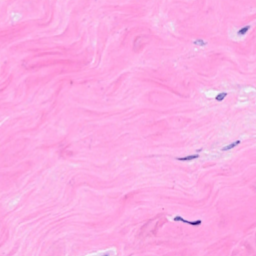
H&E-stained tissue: Breast